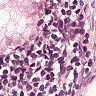
Metastatic tissue present: yes